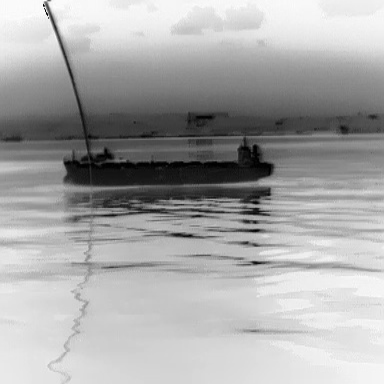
There are two objects shown in the infrared image, including a liner, and a canoe.